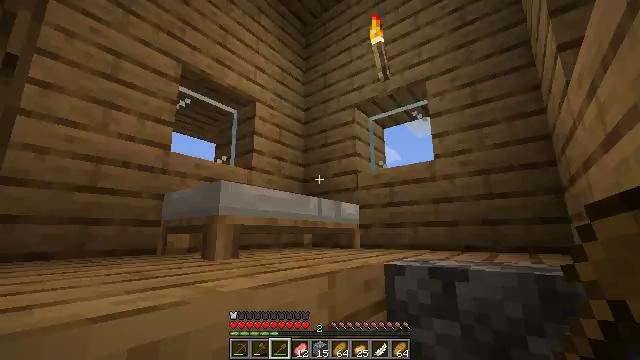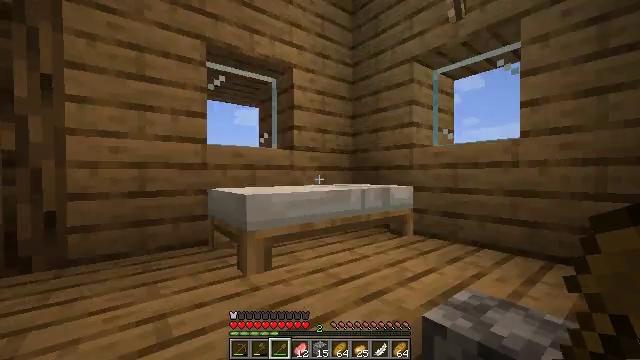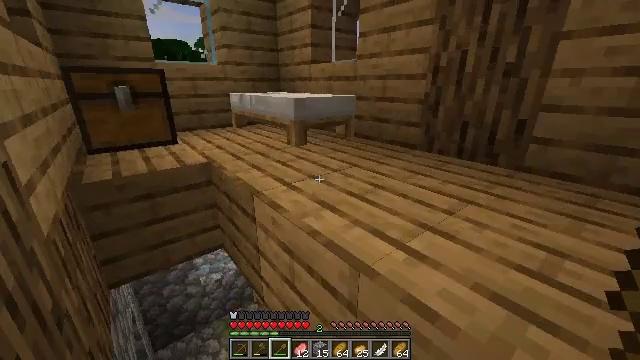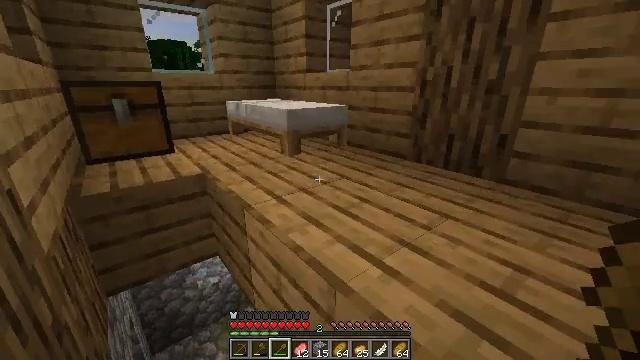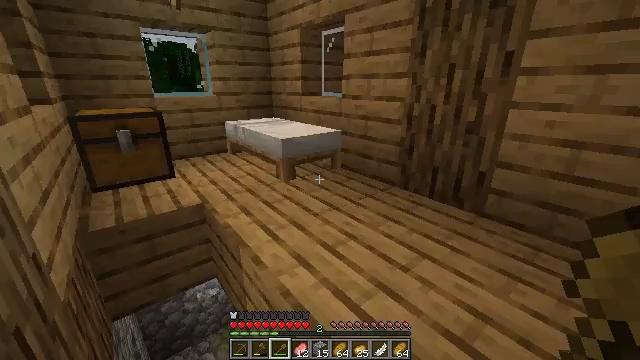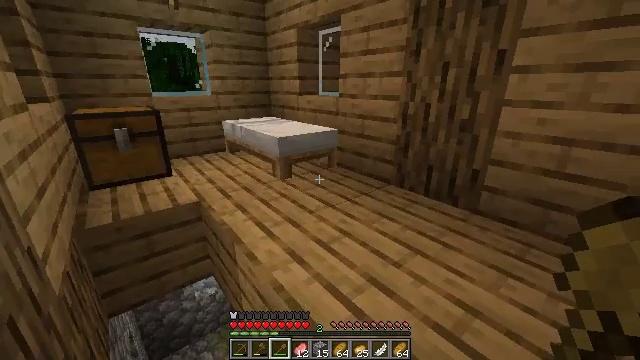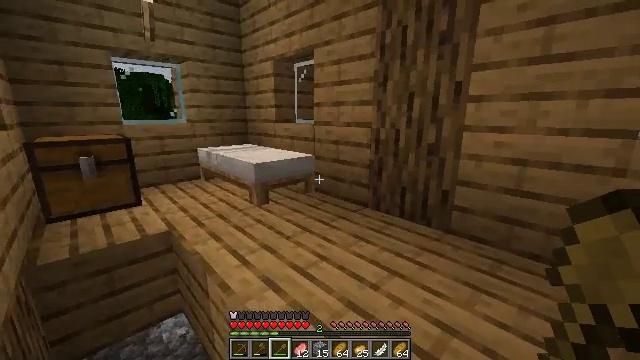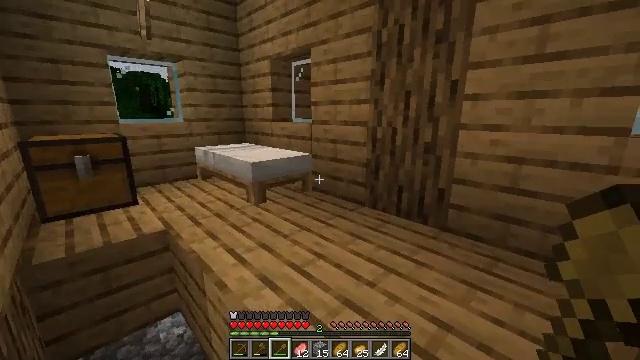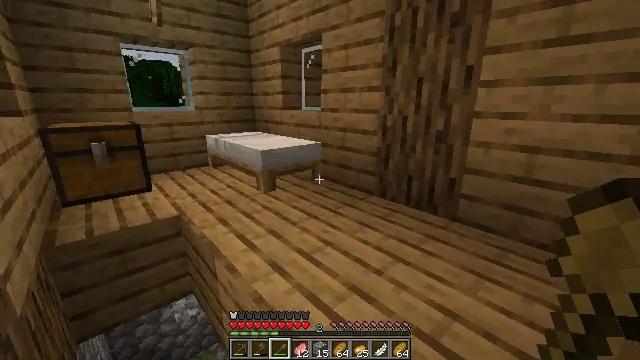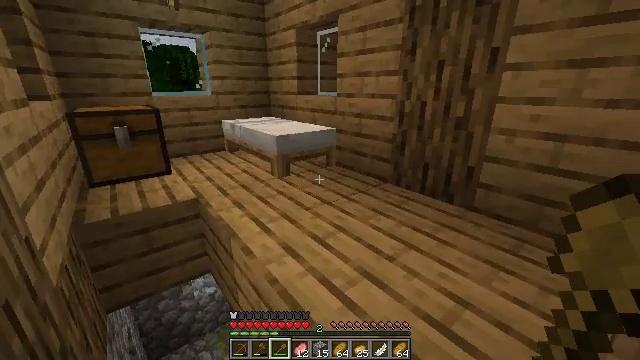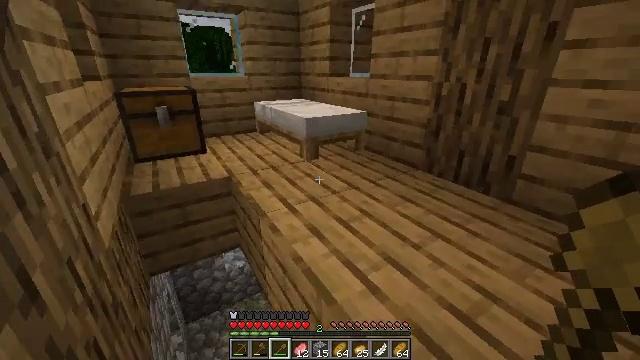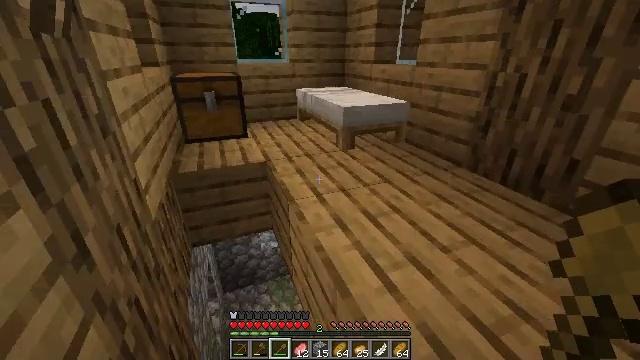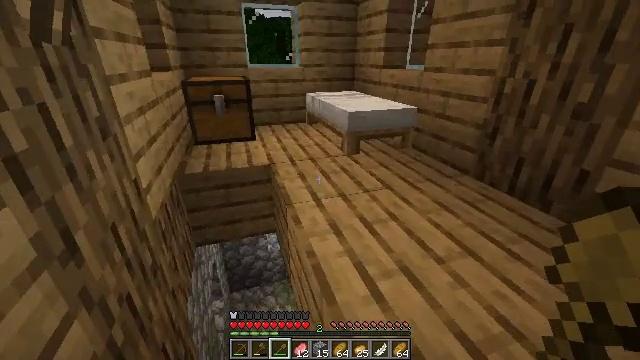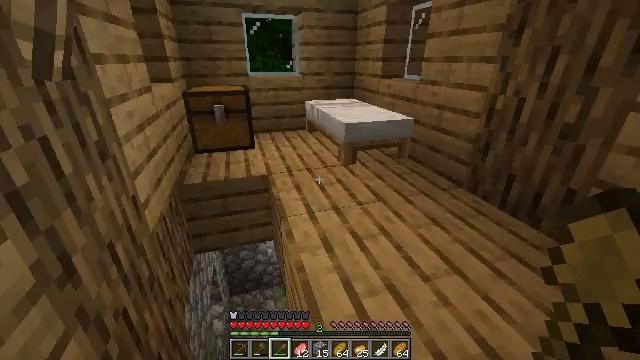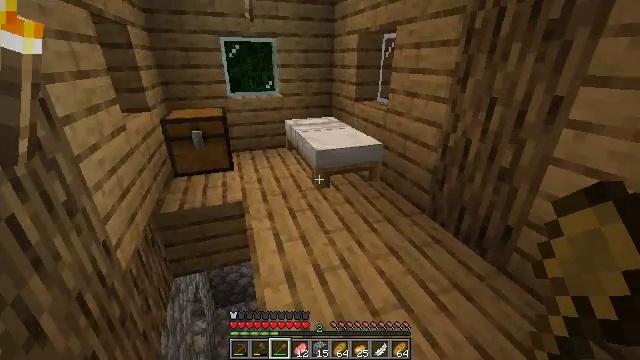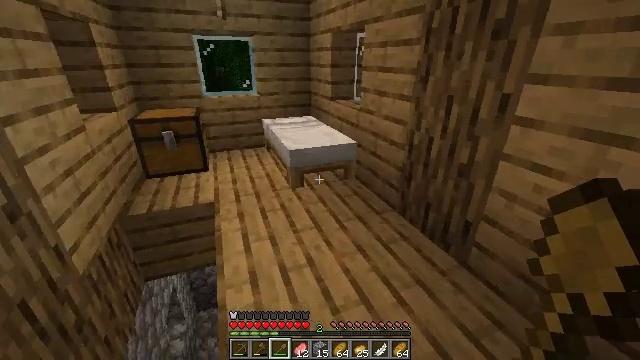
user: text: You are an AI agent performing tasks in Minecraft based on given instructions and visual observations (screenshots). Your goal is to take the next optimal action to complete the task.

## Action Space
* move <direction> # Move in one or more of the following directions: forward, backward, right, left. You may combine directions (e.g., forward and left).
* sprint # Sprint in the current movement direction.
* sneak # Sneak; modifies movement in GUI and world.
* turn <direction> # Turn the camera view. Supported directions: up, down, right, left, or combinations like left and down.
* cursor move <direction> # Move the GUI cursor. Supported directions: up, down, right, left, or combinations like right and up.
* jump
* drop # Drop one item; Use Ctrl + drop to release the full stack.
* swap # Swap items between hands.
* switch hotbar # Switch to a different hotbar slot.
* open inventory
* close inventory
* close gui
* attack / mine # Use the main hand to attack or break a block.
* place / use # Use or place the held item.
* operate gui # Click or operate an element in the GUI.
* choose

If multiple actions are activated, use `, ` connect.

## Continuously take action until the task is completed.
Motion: motion action
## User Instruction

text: Collect oak stairs from a structure.
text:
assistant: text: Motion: move forward and move right, sprint
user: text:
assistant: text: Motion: move right, turn left and down
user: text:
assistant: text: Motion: no_op
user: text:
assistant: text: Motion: no_op
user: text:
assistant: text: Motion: no_op
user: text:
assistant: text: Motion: turn right and up
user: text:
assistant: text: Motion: no_op
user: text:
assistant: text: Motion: turn left and down
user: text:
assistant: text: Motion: turn left and down
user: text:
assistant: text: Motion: turn left and down
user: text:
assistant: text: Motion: move right, turn left and down
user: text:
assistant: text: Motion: move right, turn left
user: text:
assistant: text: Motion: move right
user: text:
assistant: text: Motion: move right, turn right
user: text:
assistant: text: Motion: move right, turn right
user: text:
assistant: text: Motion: move right
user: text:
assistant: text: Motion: turn right
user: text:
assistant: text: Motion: turn right
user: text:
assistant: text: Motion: no_op
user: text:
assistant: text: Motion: no_op
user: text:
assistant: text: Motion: turn left and up
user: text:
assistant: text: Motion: turn left and up
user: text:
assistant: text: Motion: turn left and up
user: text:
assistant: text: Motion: move forward, turn left and up
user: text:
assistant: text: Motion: move forward, turn left
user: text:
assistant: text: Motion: move forward
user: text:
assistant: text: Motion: move forward
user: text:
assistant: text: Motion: move forward
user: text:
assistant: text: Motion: move forward
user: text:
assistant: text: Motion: move forward